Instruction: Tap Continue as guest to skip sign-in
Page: checkout
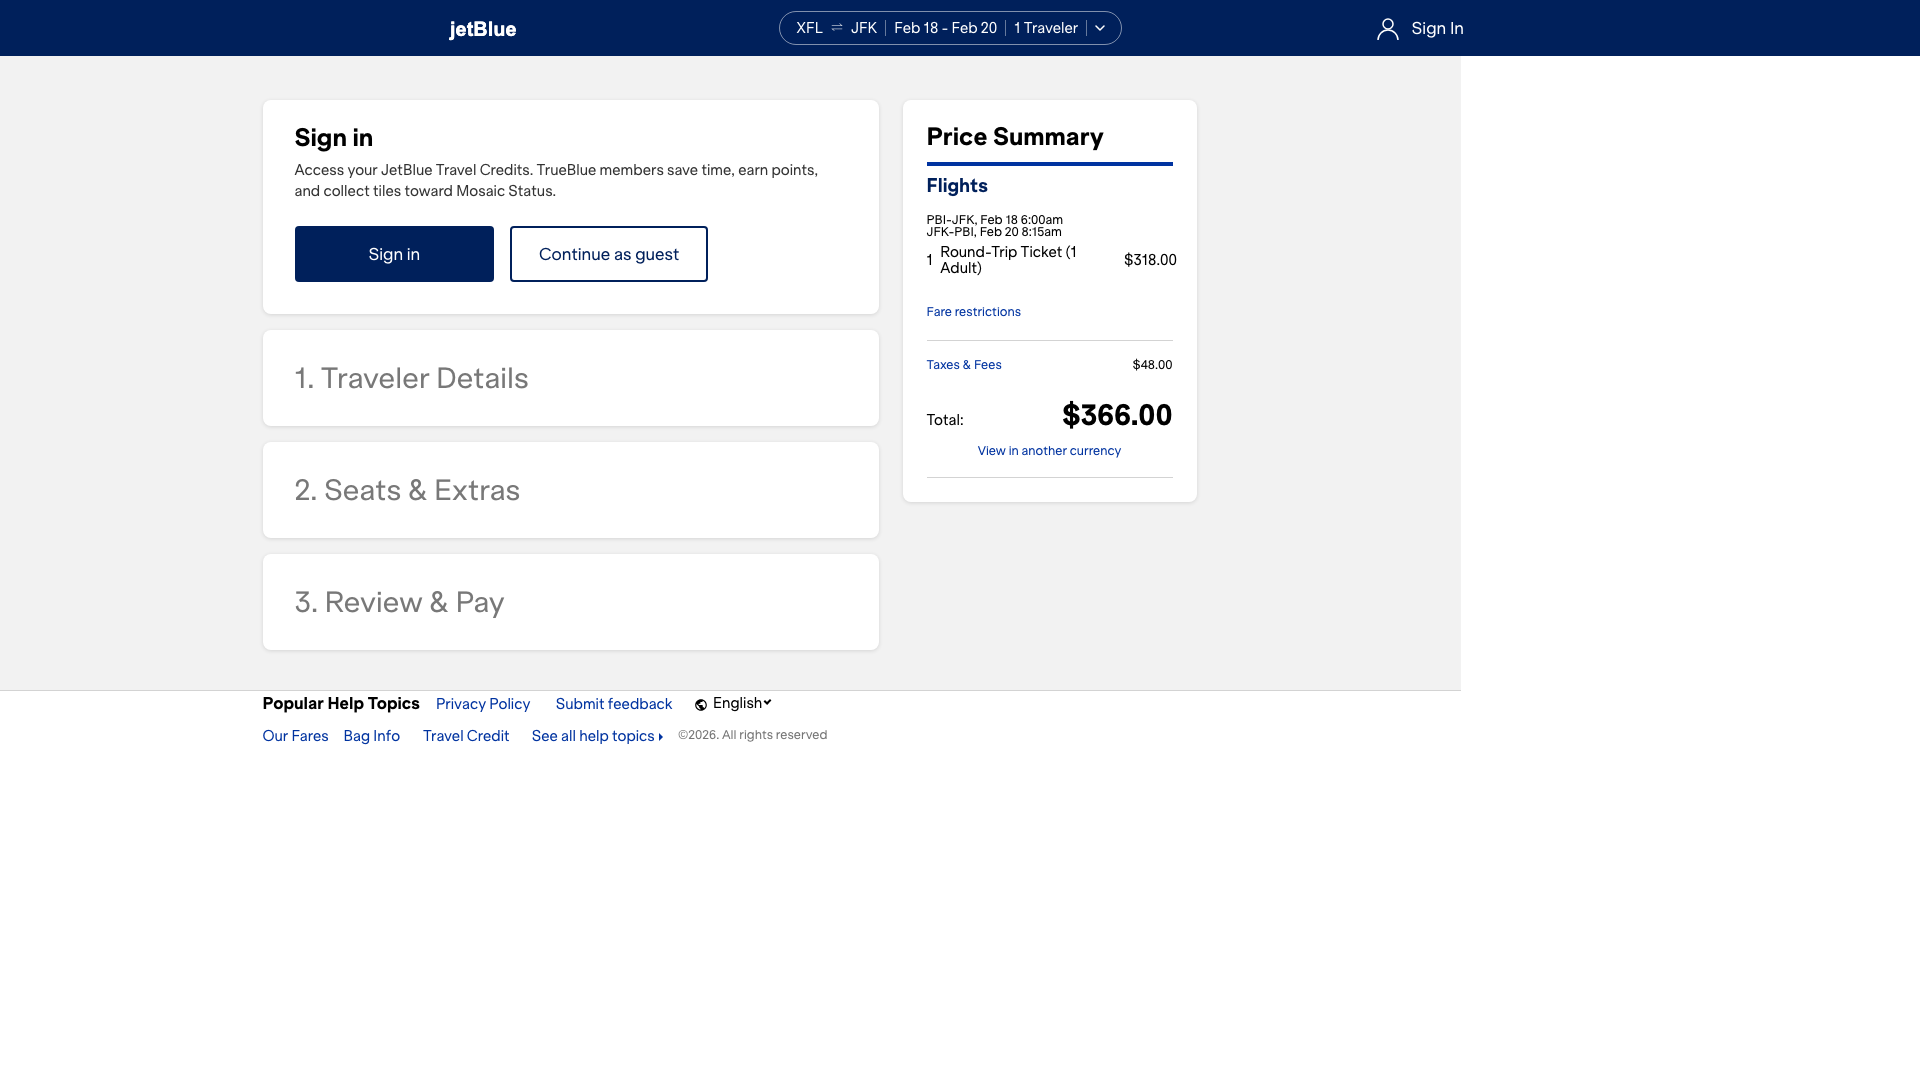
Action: click